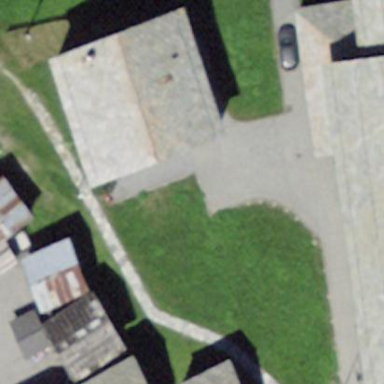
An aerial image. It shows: Paved pedestrian road.